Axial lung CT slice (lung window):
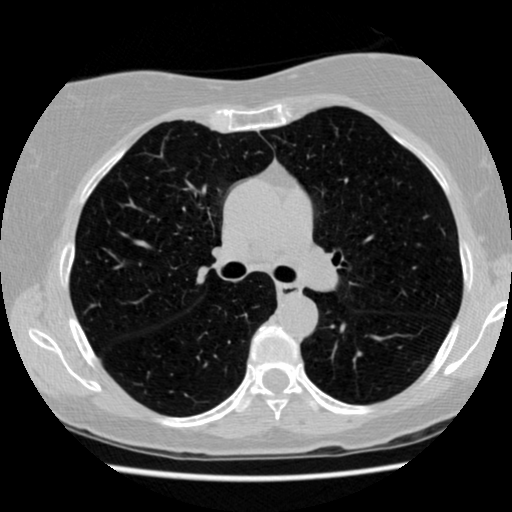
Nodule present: no